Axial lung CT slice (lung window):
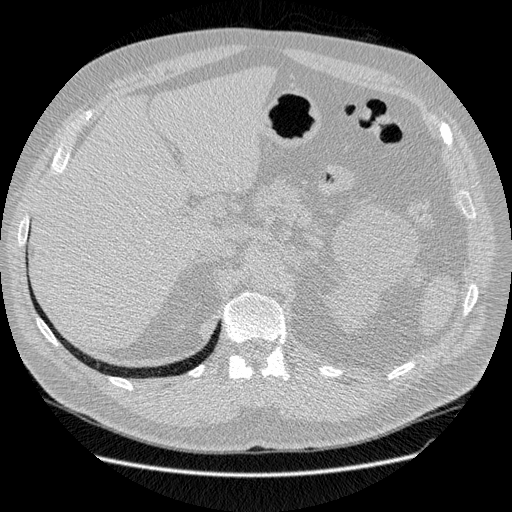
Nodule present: no